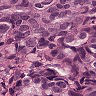
Metastatic tissue present: yes